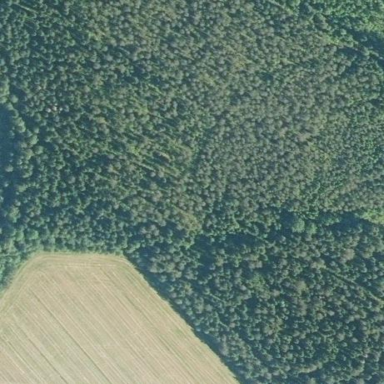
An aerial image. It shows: Needle-leaved woodland.